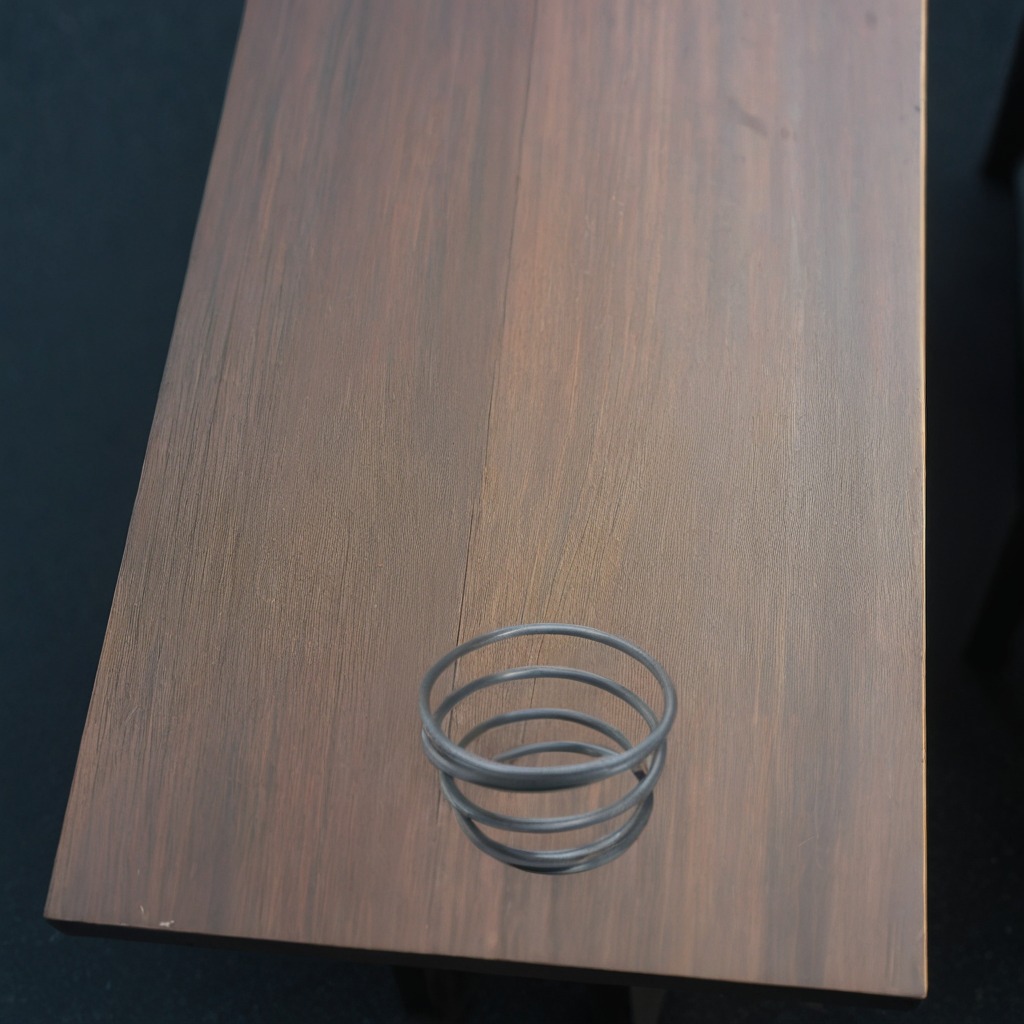
A coiled metal spring is lying on the table.